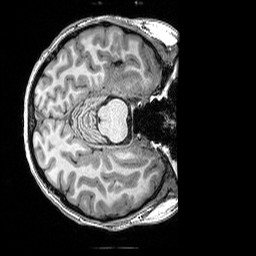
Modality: T1w
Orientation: axial
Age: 24
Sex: female